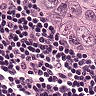
Metastatic tissue present: yes